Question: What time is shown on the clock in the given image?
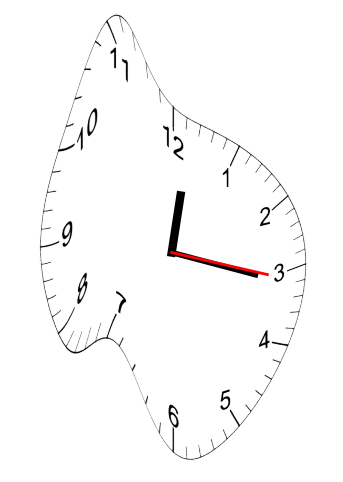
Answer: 12:16:16